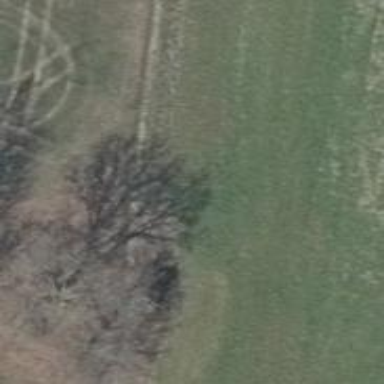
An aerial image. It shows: Hunting stand.